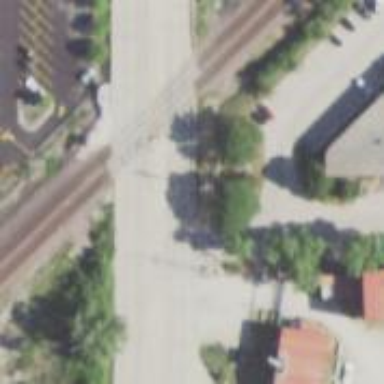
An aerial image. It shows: Level crossing along the railway.